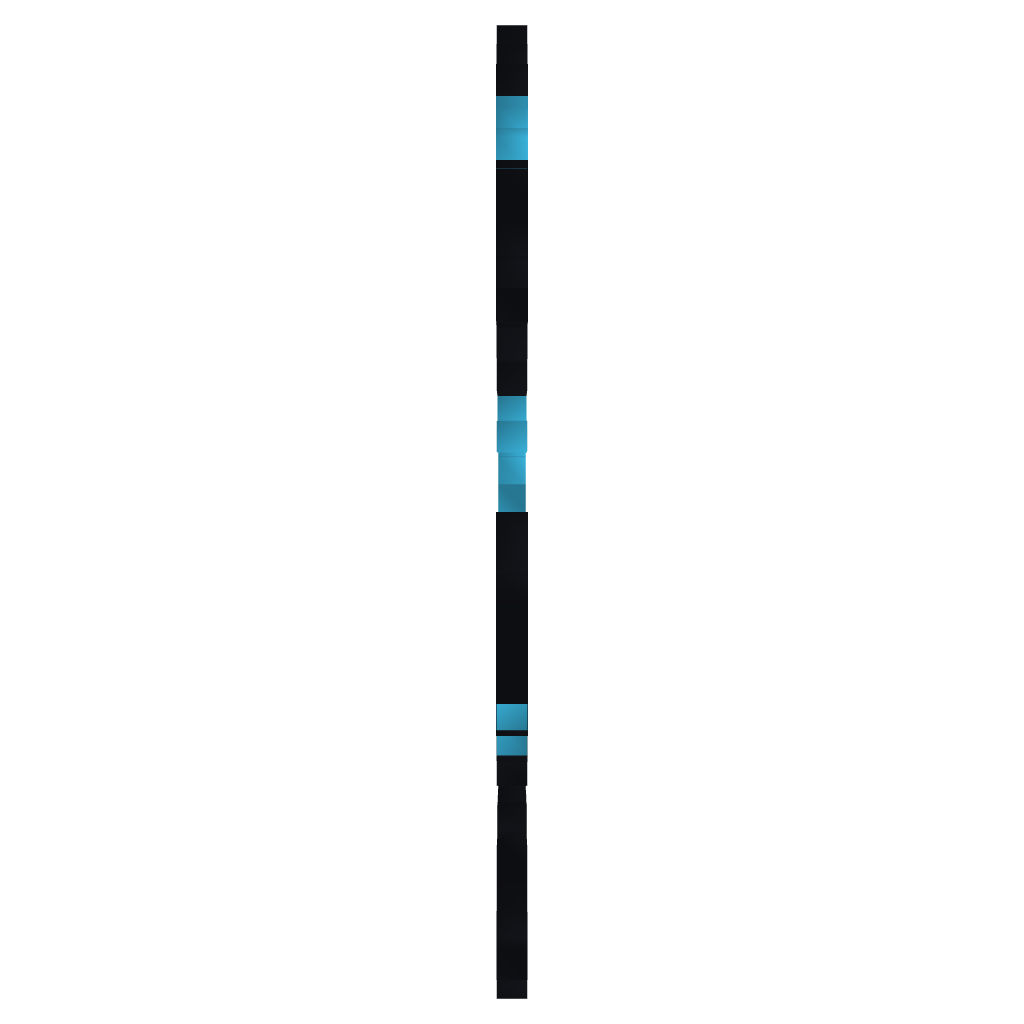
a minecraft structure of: Dragon Piller from Castlevania 1